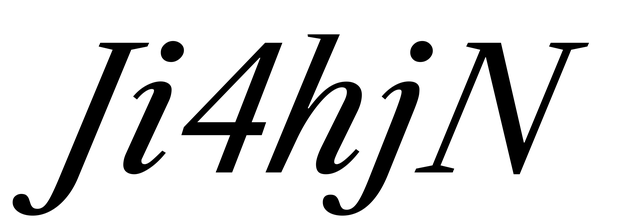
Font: LibreCaslonText-Italic_Italic